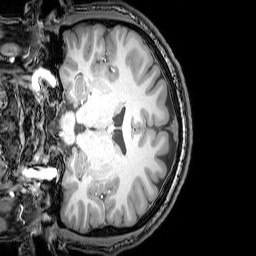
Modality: T1w
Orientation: coronal
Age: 22
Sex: male
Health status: healthy
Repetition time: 0.081 s
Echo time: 0.037 s